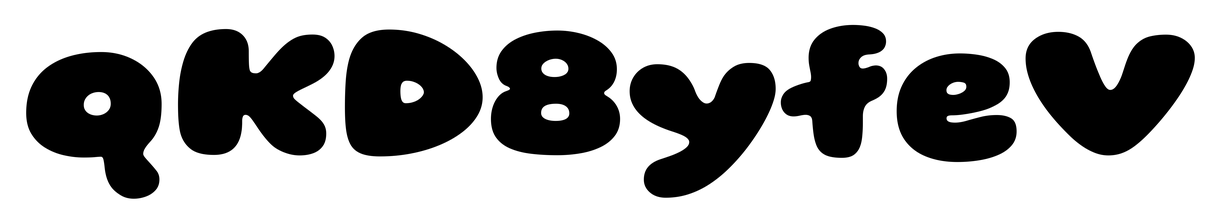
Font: Gluten_Black